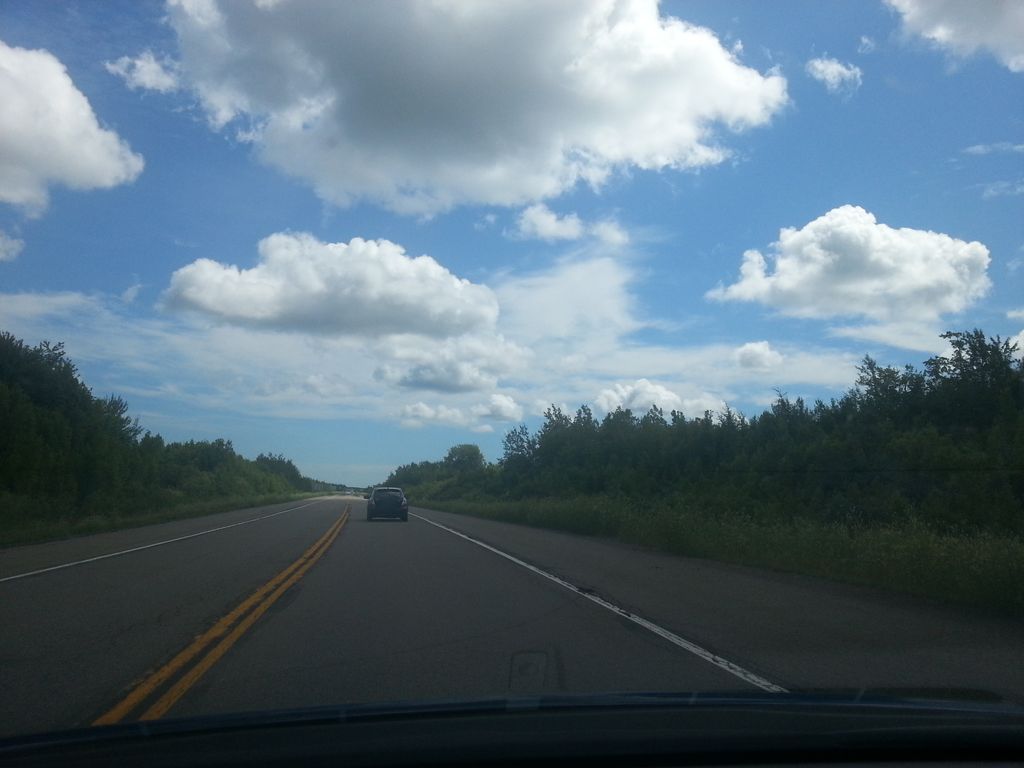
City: charlottetown